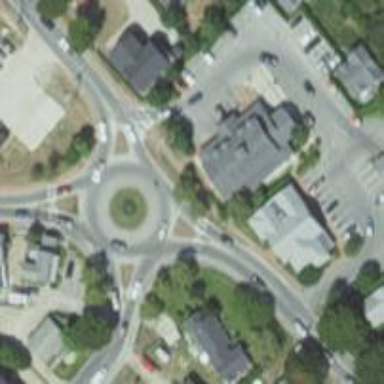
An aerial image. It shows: Secondary road leading to roundabout.